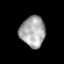
Tissue: prostate
Cell type: Epithelial cells
Senescence score: 0.3174
Nuclear area (px): 756
Mean DAPI intensity: 168.489